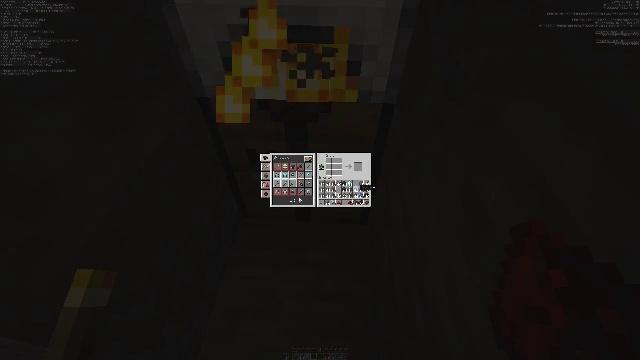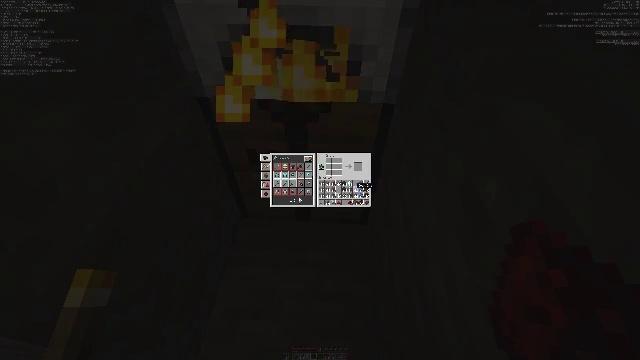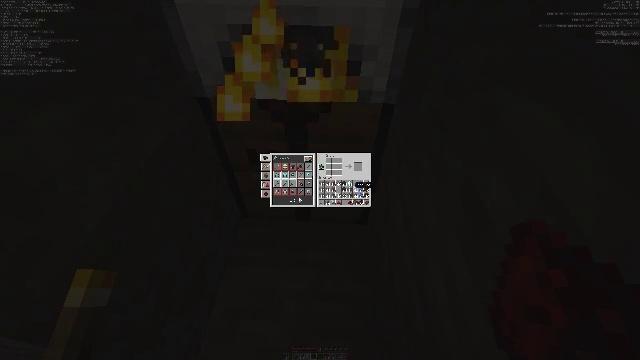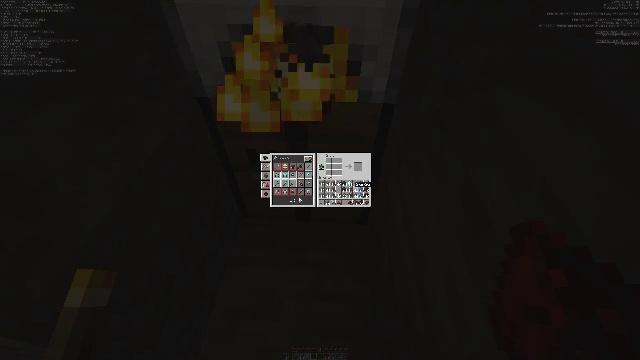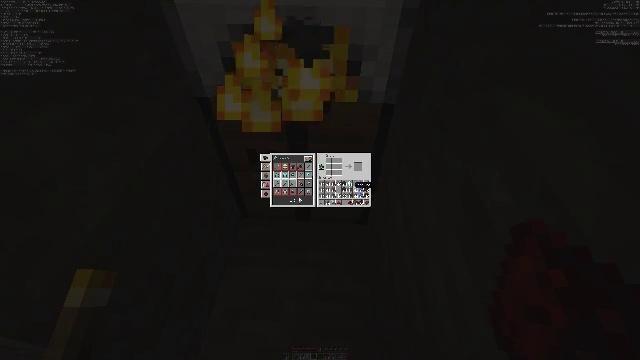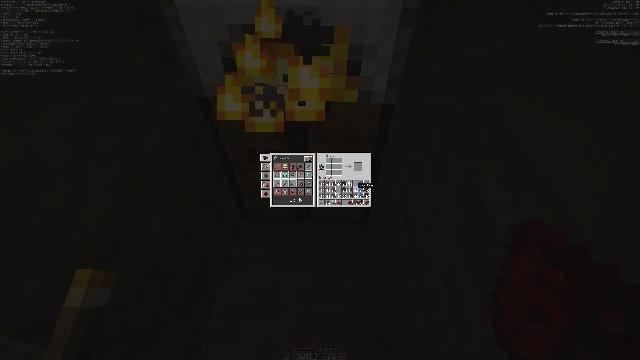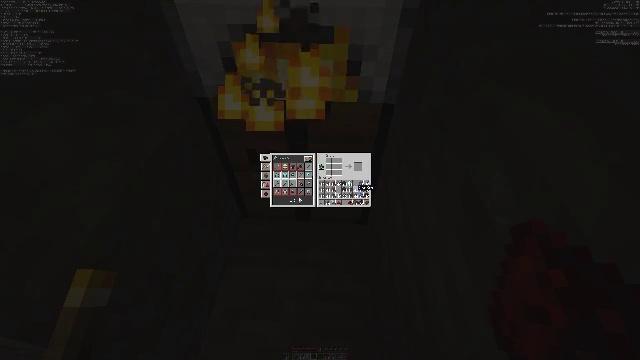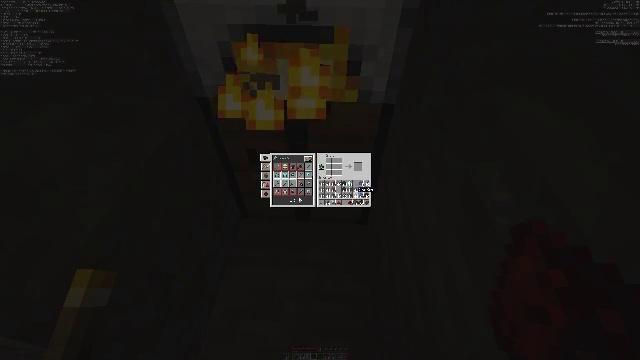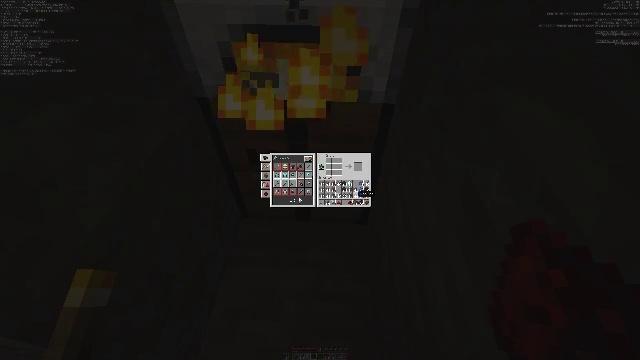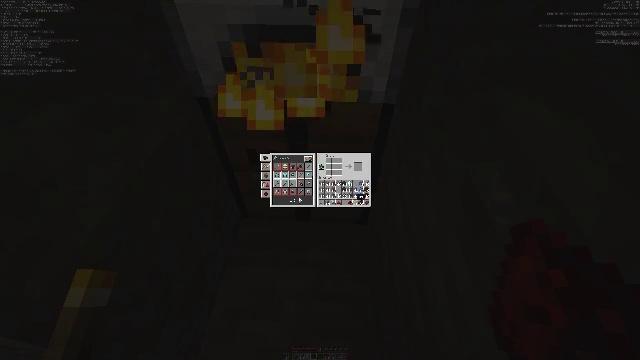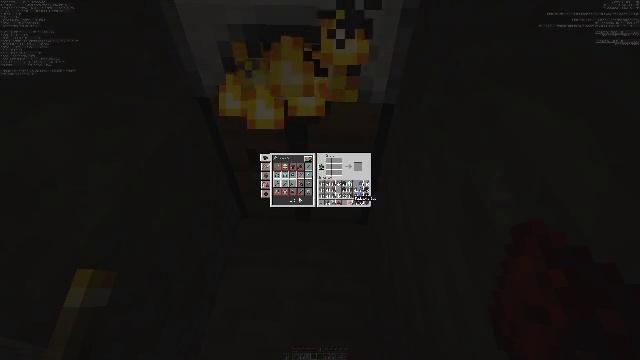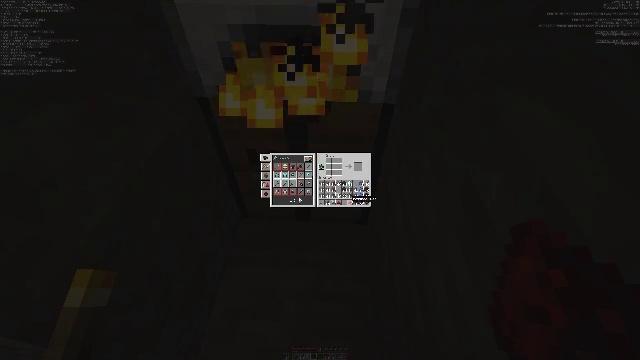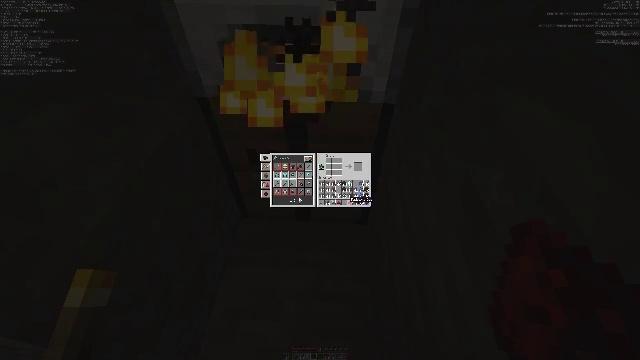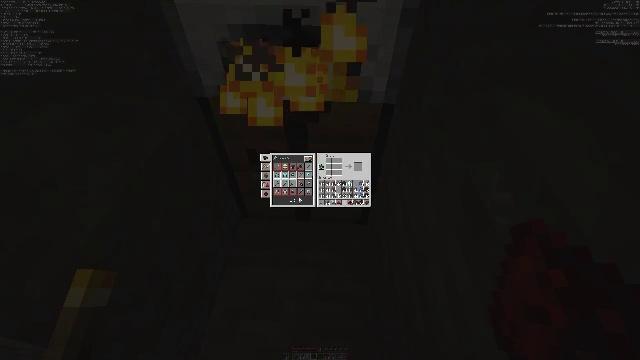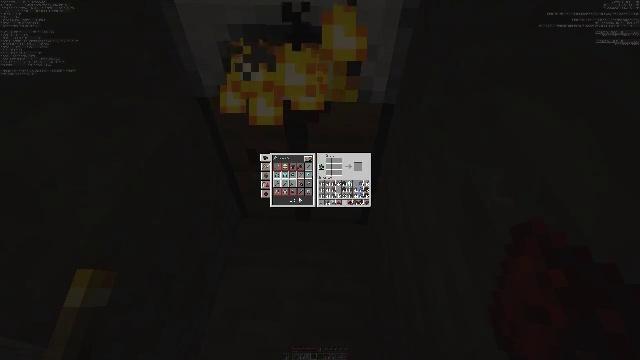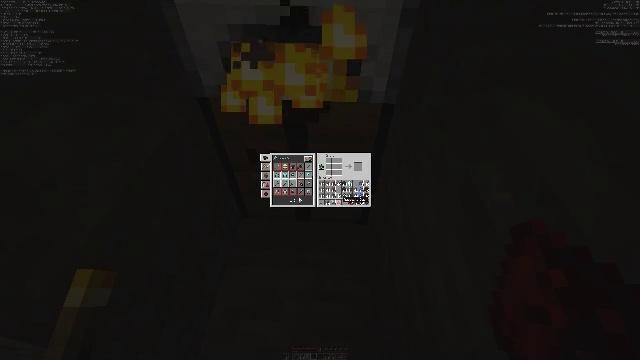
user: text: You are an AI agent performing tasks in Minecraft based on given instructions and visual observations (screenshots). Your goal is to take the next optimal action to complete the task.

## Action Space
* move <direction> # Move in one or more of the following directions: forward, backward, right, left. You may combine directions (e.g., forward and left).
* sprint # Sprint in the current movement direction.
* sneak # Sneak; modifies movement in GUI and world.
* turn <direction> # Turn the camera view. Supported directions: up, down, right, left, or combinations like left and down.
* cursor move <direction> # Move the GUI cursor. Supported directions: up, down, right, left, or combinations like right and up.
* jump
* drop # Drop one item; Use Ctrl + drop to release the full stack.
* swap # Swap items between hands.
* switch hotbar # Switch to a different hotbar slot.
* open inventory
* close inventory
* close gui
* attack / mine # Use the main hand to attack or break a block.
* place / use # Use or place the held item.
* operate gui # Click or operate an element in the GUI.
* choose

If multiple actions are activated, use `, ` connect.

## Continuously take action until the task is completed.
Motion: motion action
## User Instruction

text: Obtain an iron ingot from the furnace.
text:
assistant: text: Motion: turn left
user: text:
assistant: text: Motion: turn left
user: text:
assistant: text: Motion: no_op
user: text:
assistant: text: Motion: no_op
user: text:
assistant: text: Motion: turn right
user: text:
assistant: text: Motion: turn down
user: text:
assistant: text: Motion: no_op
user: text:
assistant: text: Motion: turn down
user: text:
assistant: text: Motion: turn down
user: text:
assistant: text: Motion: turn left
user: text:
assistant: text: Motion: no_op
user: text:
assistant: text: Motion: turn left
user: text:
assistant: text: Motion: no_op
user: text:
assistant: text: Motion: turn left
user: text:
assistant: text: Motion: turn left
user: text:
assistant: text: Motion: no_op
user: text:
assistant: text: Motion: no_op
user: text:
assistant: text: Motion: turn right
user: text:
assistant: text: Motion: no_op
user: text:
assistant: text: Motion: no_op
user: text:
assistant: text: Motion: no_op
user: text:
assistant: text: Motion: no_op
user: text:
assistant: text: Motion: no_op
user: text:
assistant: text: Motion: no_op
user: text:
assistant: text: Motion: no_op
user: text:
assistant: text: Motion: no_op
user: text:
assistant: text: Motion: turn up
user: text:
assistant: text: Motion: turn up
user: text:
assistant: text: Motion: turn up
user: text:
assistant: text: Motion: turn right and up